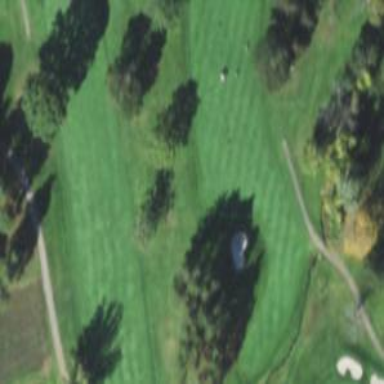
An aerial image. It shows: Golf hole.